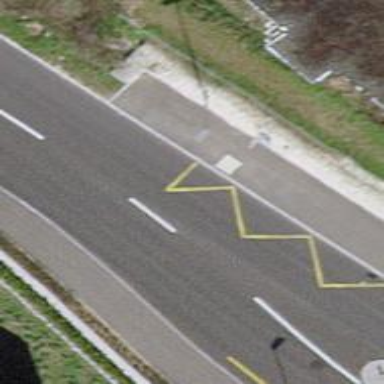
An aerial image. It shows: Bus stop with designated stop position for public transport.